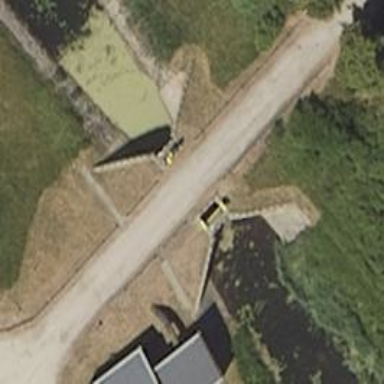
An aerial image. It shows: Lock gate on waterway.